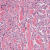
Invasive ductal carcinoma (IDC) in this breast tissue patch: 1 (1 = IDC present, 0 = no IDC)